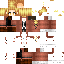
A female human skin with medium skin, wearing blonde long hair dressed in a gold robe top and brown pants, featuring a closed mouth.